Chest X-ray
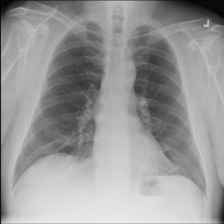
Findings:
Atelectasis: negative
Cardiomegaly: negative
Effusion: negative
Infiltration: positive
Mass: negative
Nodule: negative
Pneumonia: negative
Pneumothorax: negative
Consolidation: negative
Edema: negative
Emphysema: negative
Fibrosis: negative
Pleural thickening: negative
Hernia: negative